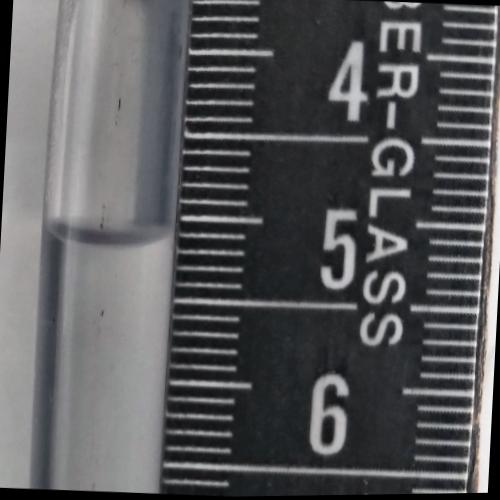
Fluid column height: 5.2 cm